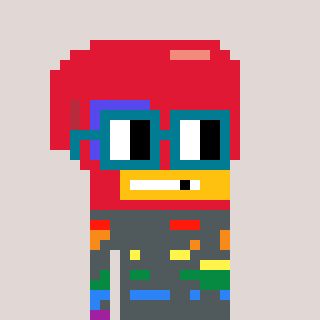
a pixel art character with square dark green glasses, a boxing glove-shaped head and a bluegrey-colored body on a warm background